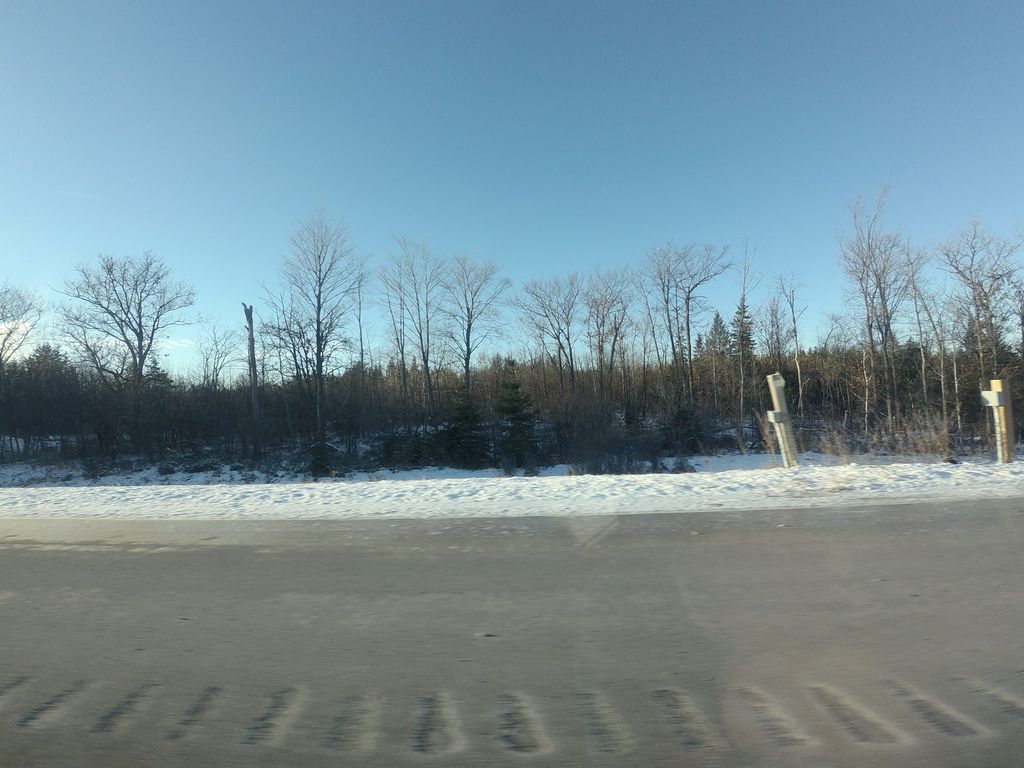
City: ottawa-gatineau